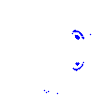
Particle: pion